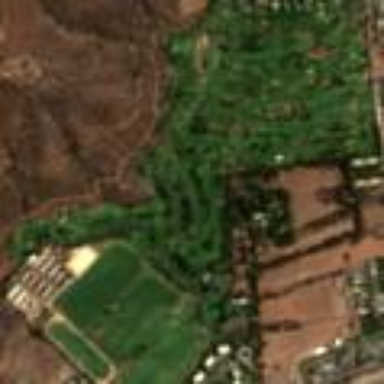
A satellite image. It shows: Golf course.